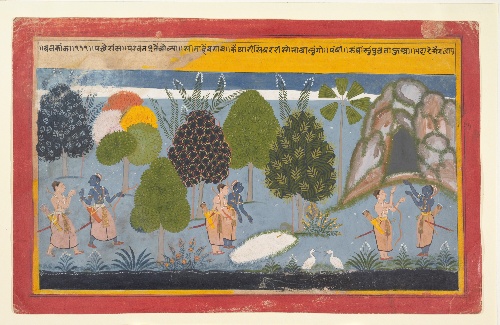
Date: ca. 1680–90
Object type: Folio
Classification: Paintings
Medium: Ink and opaque watercolor on paper
Culture: India, Rajasthan, Mewar
Dimensions: 10 1/4 × 16 1/4 in. (26 × 41.3 cm)
Department: Asian Art
Credit line: Purchase, T. Roland Berner Fund, 1974
Accession year: 1974
Repository: Metropolitan Museum of Art, New York, NY
Tags: Birds|Men|Trees|Bow and Arrow